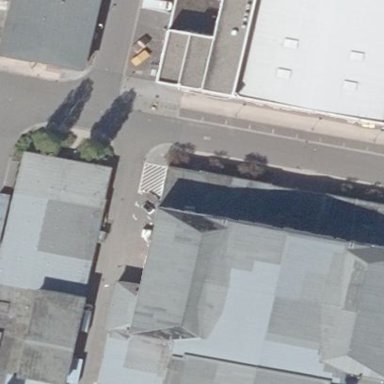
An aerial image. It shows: Part of building.